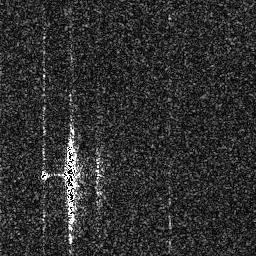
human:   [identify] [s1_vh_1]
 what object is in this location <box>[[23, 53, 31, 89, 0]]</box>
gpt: <ref>1 large ship at the bottom left</ref>